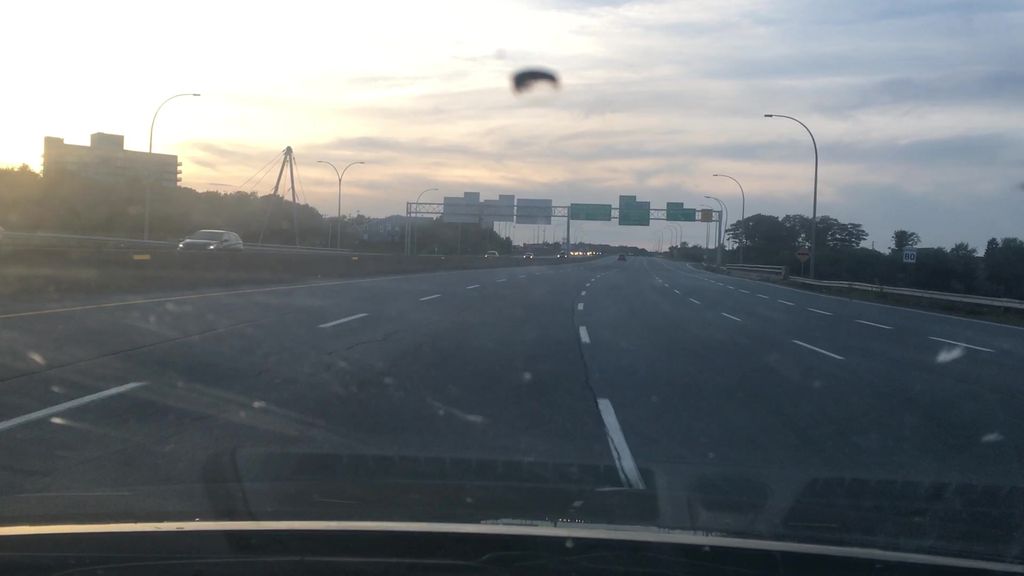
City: halifax